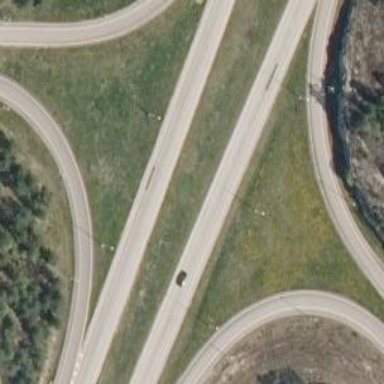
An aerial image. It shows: Asphalt road designated as trunk highway.